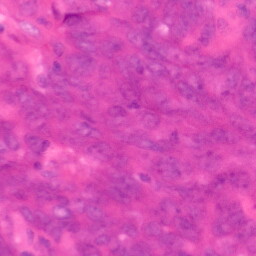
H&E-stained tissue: Colon